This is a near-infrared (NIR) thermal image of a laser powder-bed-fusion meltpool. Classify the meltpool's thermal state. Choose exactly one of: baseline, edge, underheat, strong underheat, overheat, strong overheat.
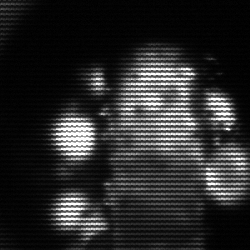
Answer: strong underheat